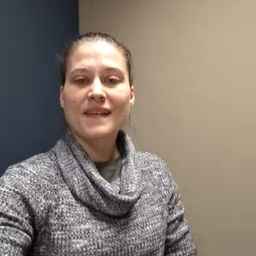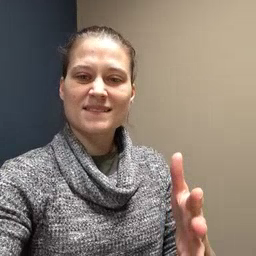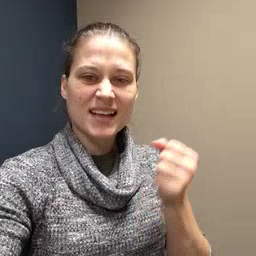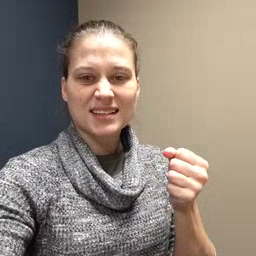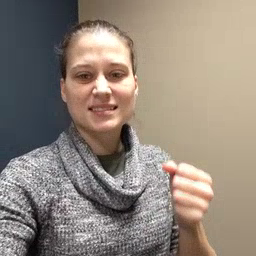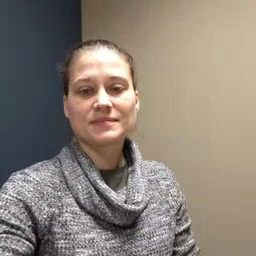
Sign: fast